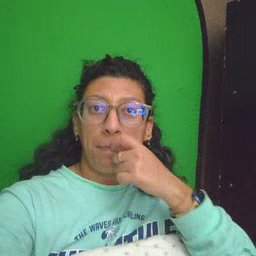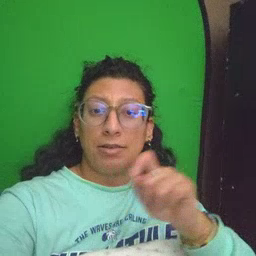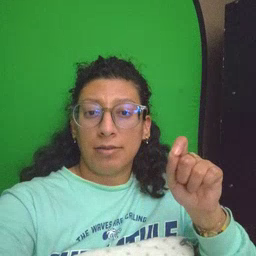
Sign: pencil